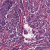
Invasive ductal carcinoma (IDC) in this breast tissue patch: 1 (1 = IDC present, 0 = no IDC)